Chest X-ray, AP view. Patient: 16 years old, sex M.
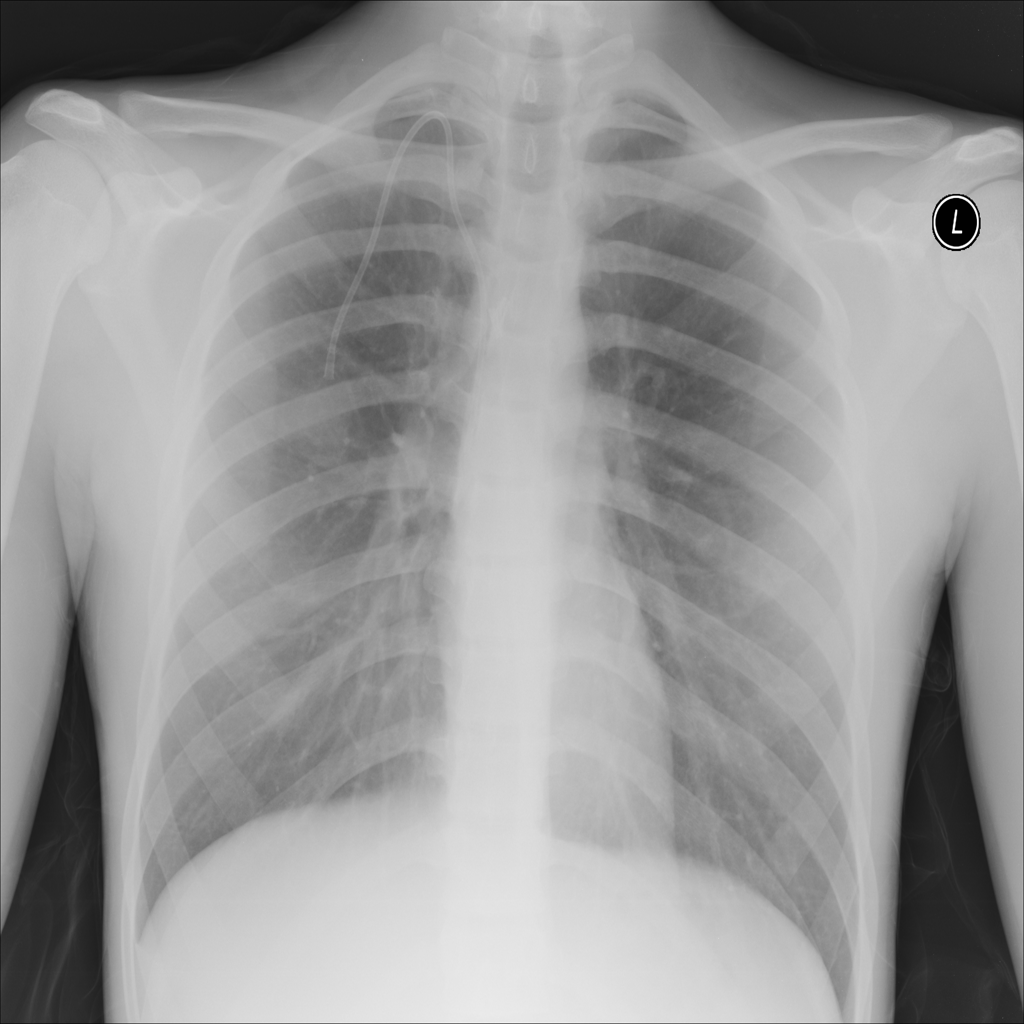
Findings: No Finding